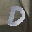
Label: 0